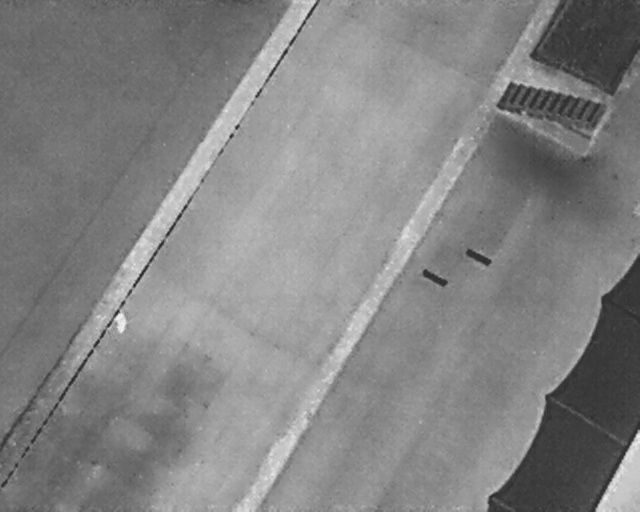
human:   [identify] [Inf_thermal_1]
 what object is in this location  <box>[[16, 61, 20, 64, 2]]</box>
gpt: <ref>1 large person at the left</ref>